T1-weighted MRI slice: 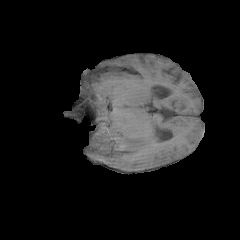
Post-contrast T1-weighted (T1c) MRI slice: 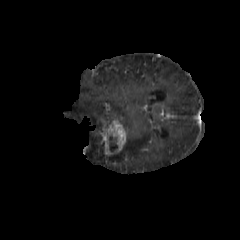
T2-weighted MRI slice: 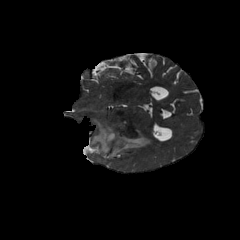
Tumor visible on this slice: yes